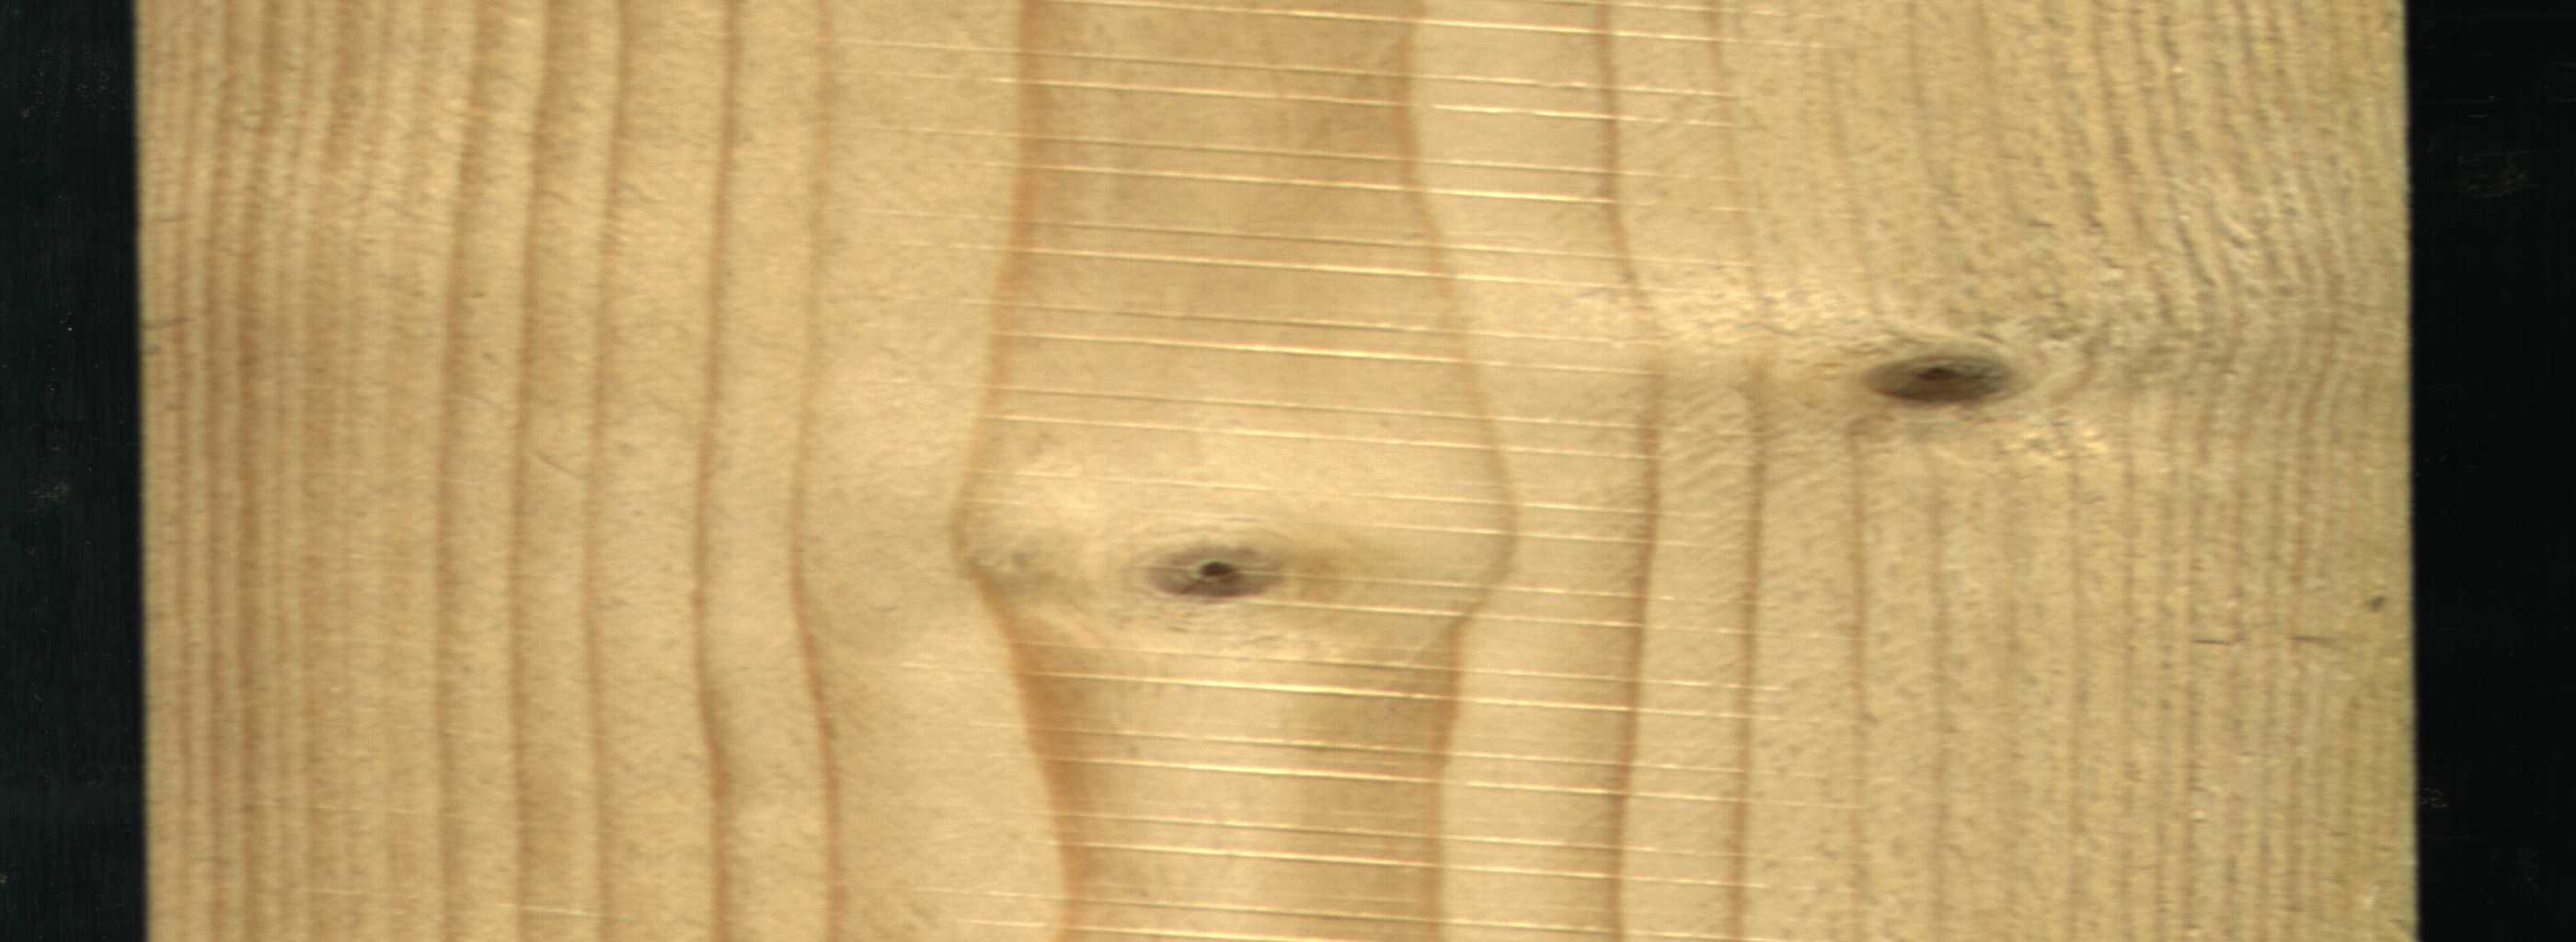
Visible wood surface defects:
Live_Knot
Live_Knot